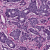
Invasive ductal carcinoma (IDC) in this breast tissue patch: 1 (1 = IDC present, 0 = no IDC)